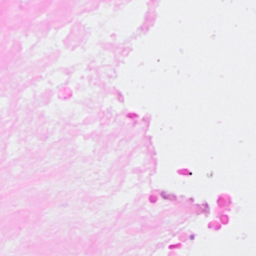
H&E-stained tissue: Breast